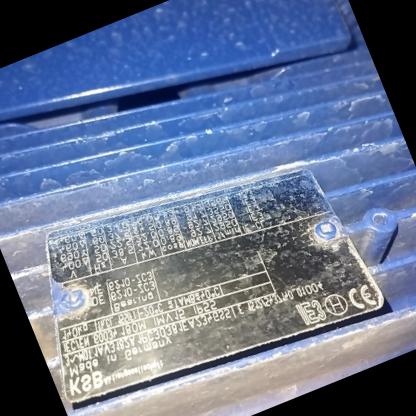
Klasa: tabliczka-znamionowa